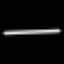
Label: line